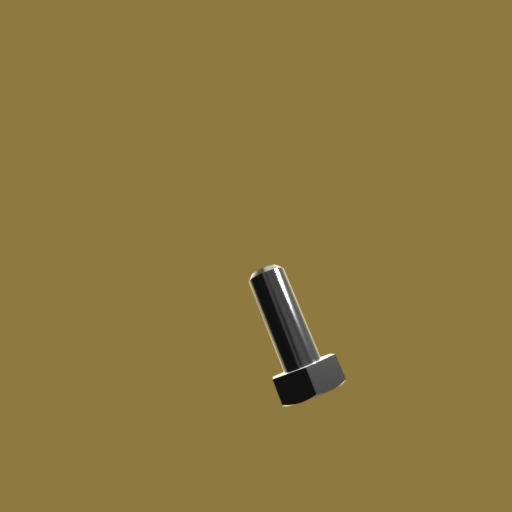
Label: bolt